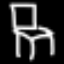
Label: chair